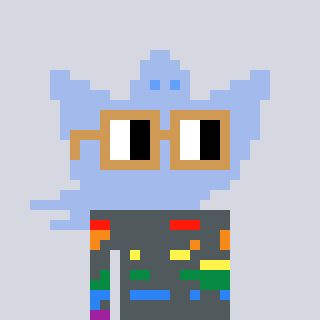
a pixel art character with square brown glasses, a ghost-B-shaped head and a rust-colored body on a cool background